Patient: sex F, age 74
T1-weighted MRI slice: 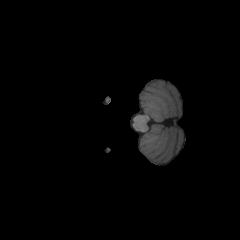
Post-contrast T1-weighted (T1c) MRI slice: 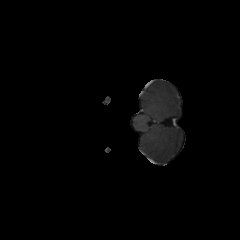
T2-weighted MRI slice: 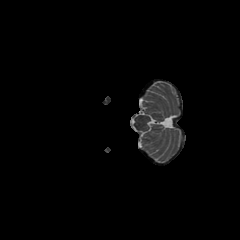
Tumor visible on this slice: no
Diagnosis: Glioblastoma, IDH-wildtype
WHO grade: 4